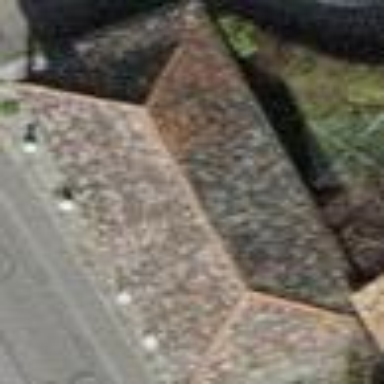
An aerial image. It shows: View of roof of building.